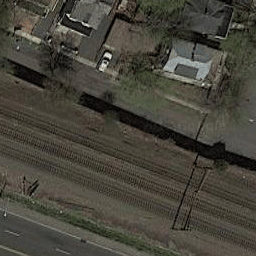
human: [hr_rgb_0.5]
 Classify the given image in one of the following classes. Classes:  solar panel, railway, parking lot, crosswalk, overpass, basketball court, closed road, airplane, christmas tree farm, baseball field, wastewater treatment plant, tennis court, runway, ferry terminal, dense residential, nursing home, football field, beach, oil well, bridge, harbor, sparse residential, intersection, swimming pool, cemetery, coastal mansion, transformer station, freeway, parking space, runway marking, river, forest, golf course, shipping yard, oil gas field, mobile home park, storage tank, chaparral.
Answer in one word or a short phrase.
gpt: railway